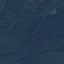
Land use / land cover: Forest